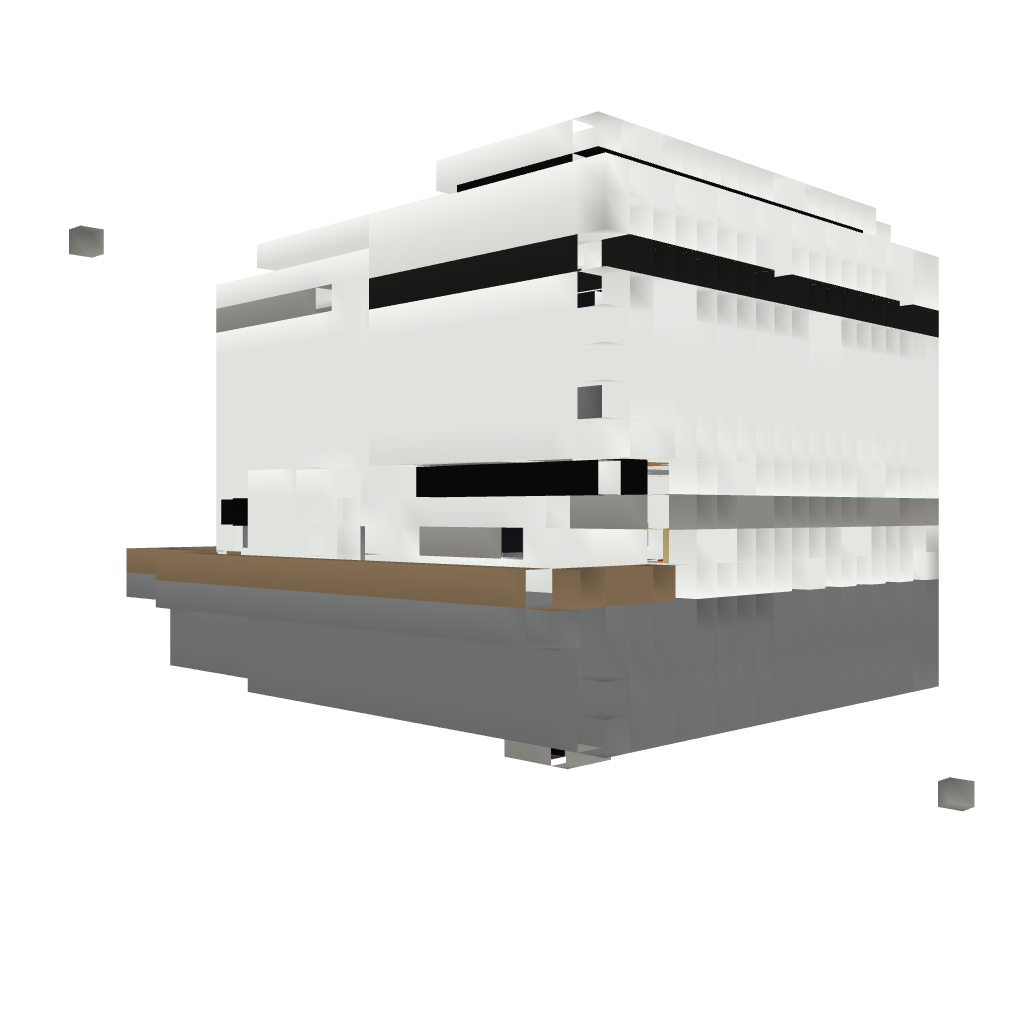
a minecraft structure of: Flying high tec modern house